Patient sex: F
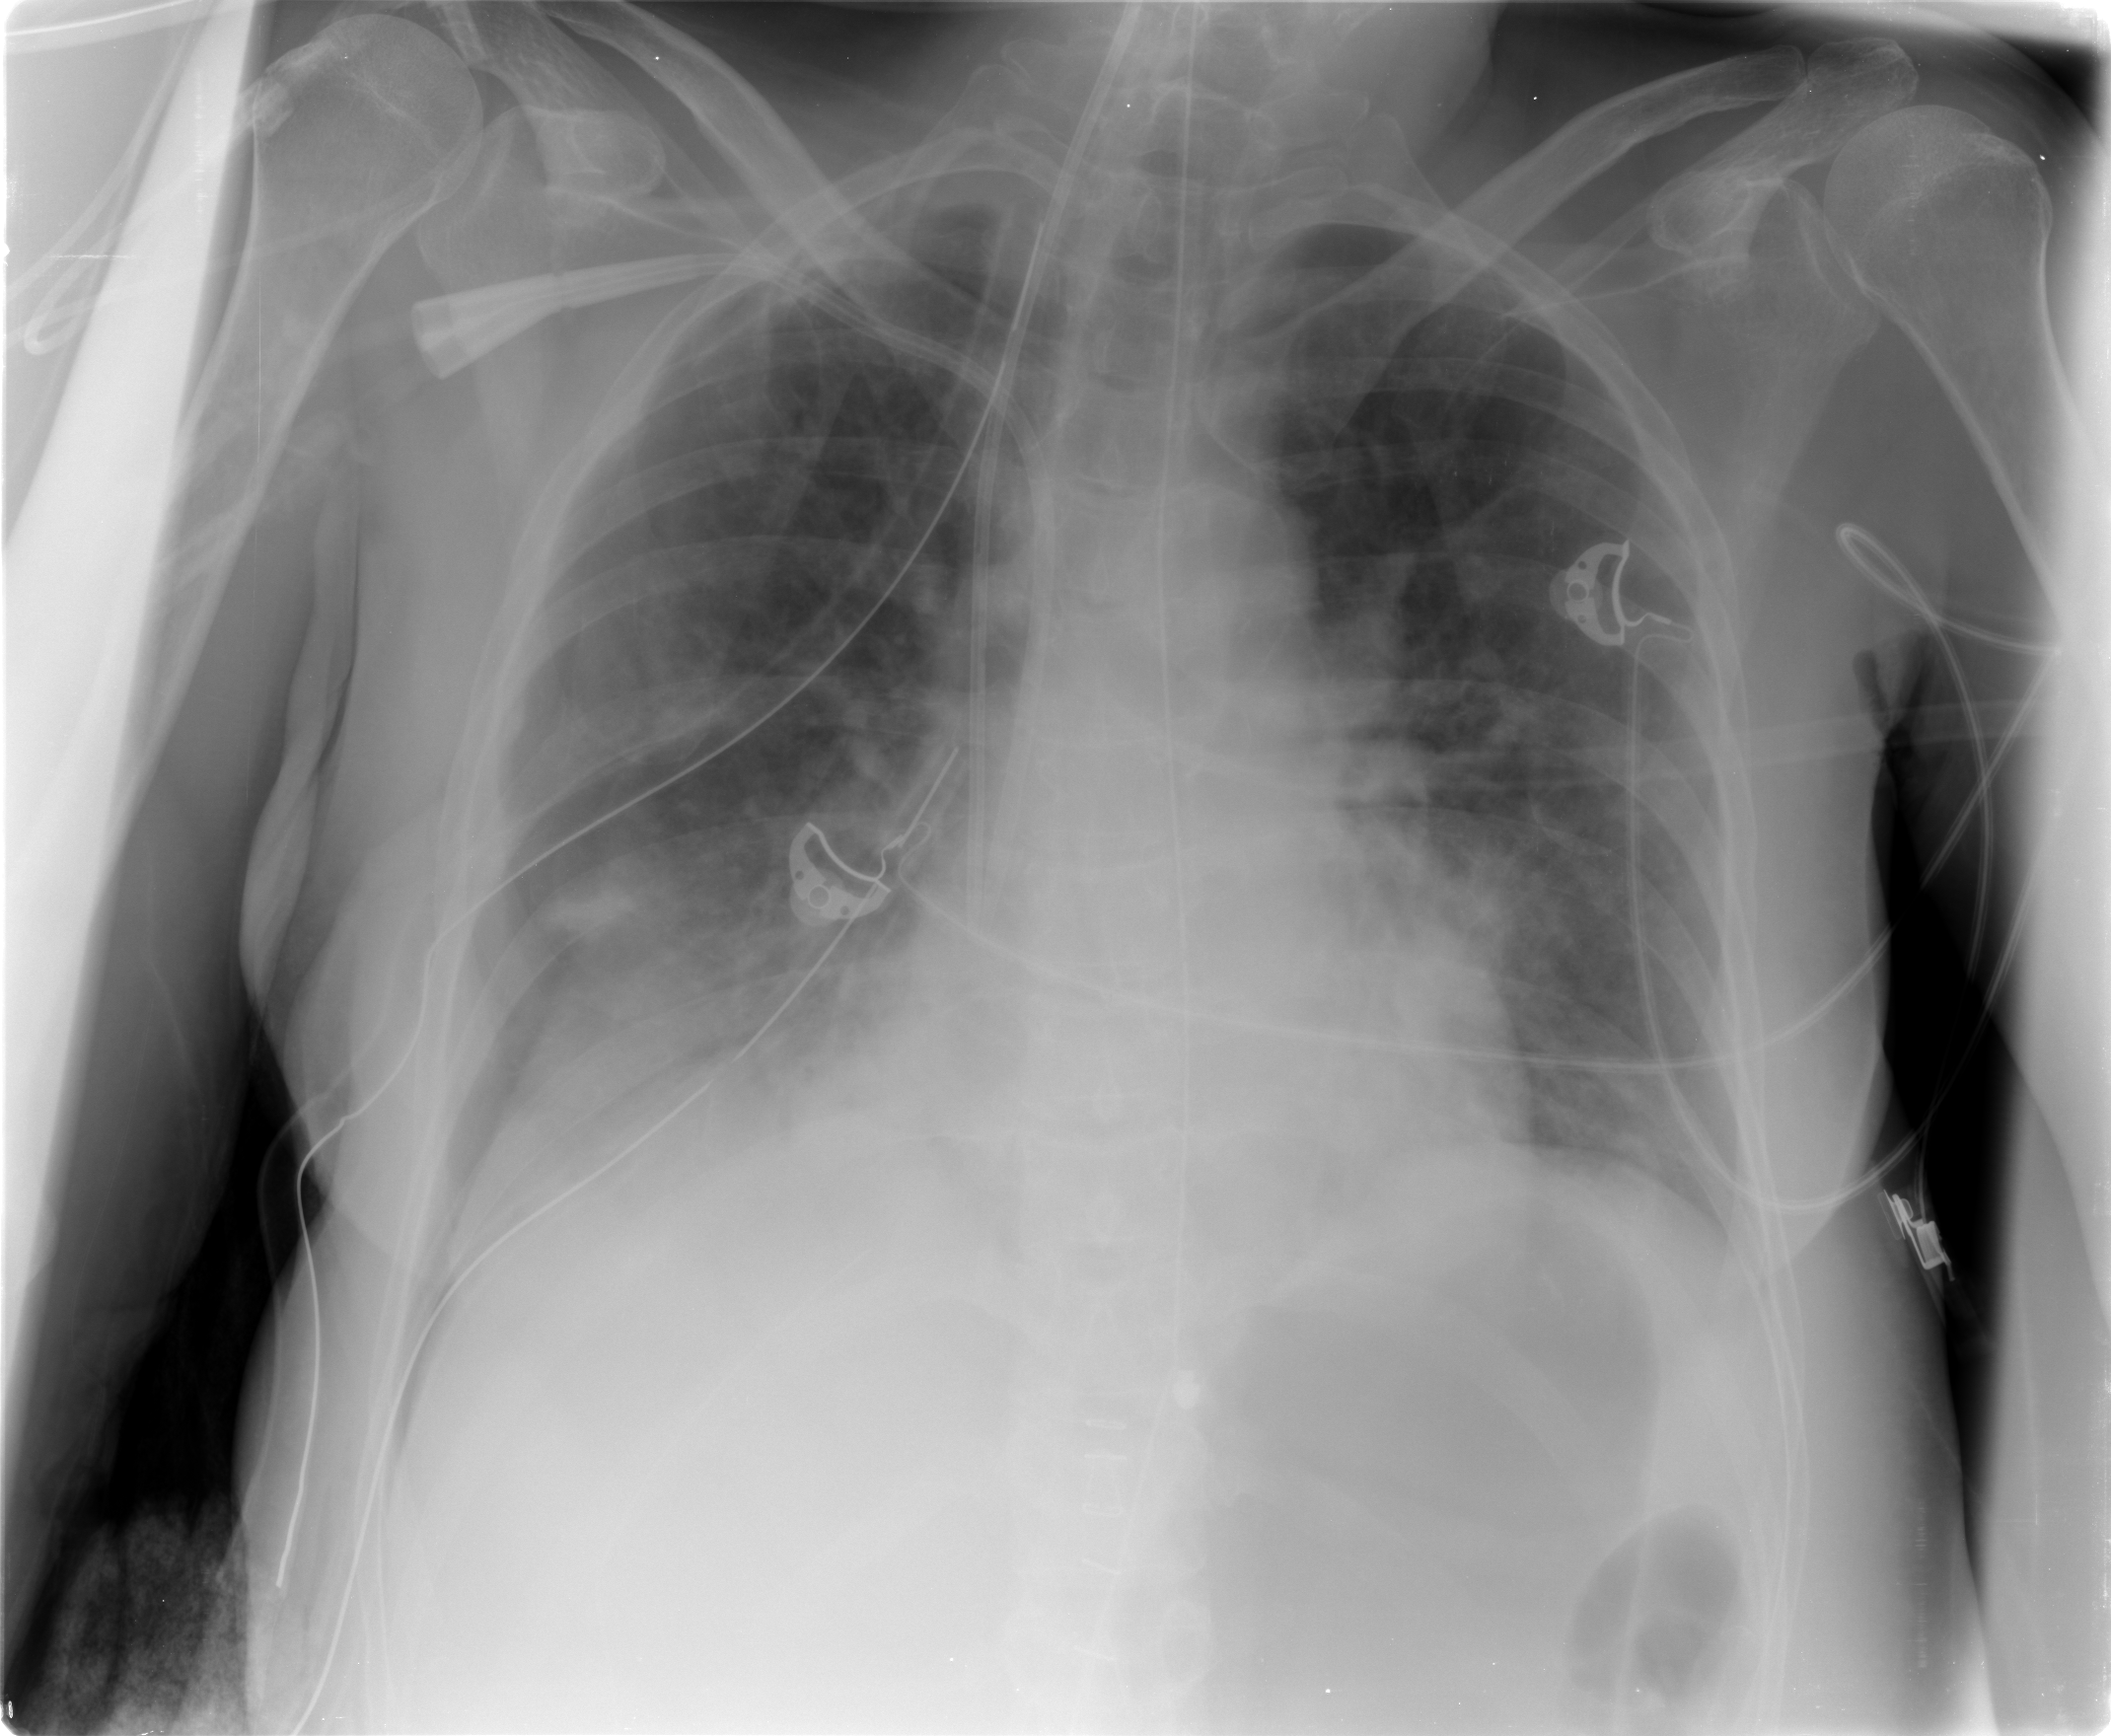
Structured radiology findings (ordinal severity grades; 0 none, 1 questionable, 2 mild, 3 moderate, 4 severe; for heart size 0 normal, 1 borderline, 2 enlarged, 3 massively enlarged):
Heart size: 0
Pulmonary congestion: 0
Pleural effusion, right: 2
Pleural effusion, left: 0
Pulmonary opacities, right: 2
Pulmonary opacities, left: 1
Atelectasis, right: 3
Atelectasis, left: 0